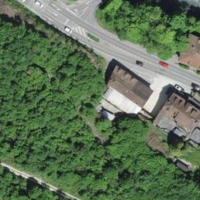
EUNIS habitat code: 45
Species observed at this site:
Cardamine heptaphylla